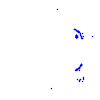
Particle: pion